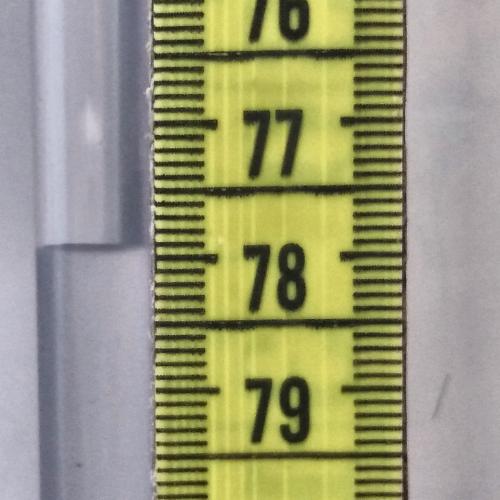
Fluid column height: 77.9 cm